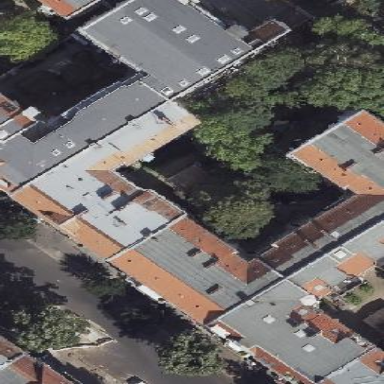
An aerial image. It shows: Quadruple saltbox roof shape on apartment building.